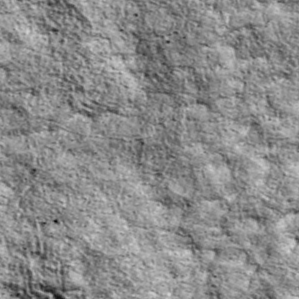
Label: non_frost